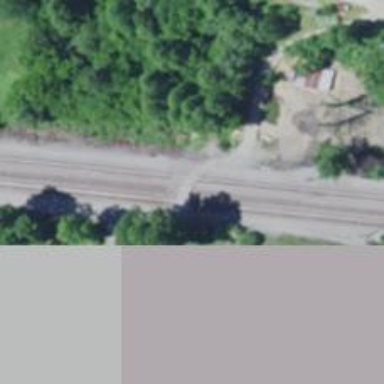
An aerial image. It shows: Railway level crossing.